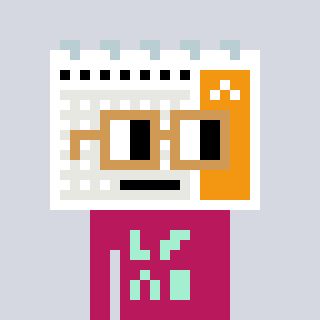
a pixel art character with square brown glasses, a calendar-shaped head and a darkpink-colored body on a cool background